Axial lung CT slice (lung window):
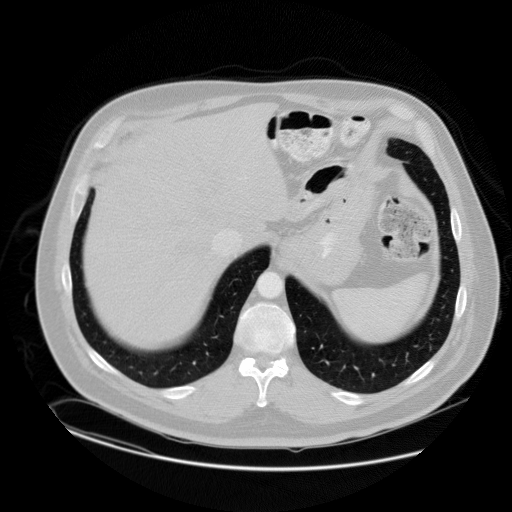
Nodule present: no